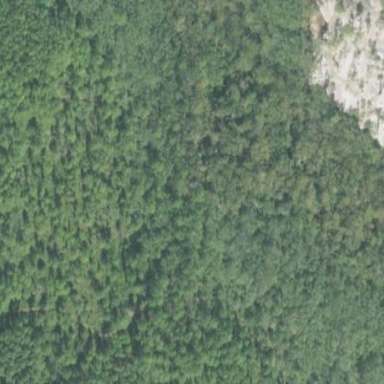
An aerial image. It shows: Woodland with needle-leaved trees.